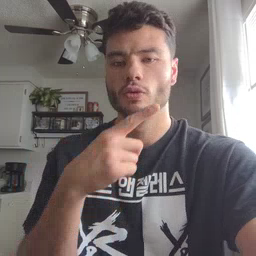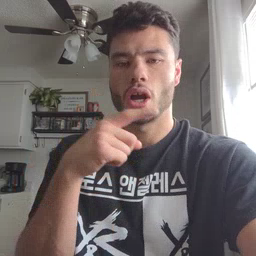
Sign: dryer